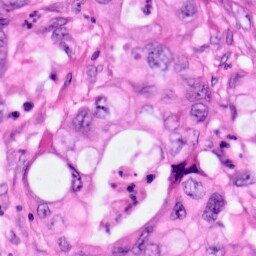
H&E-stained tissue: Pancreatic